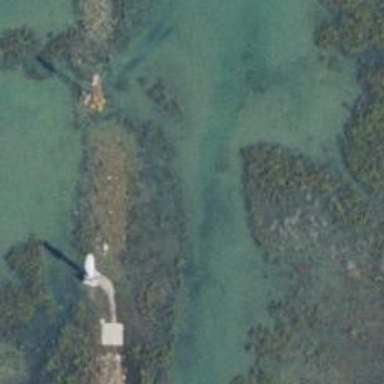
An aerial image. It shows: Lighthouse.